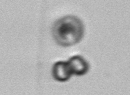
Label: Phaeocystis